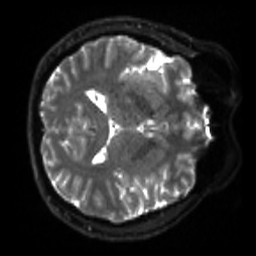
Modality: sbref
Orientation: axial
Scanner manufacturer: siemens
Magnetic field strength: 3 T
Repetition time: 4 s
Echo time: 0.0594 s